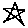
Label: star